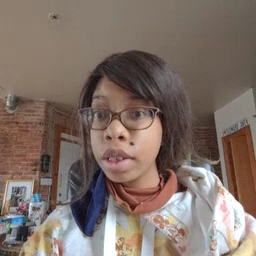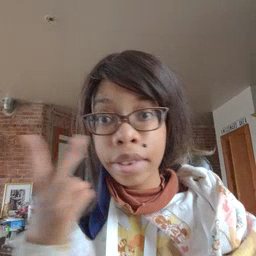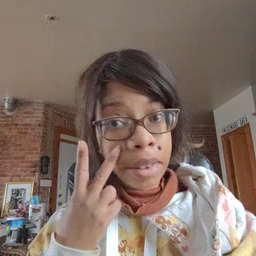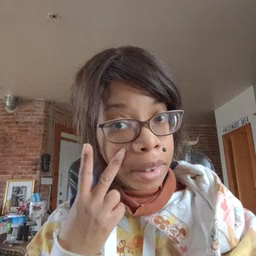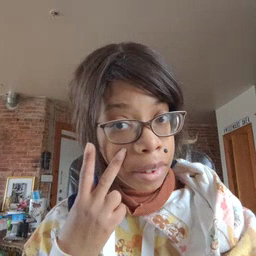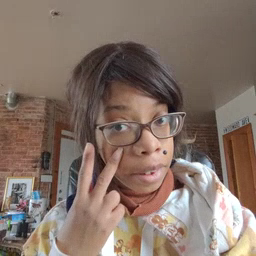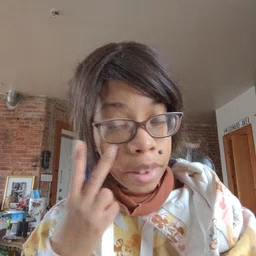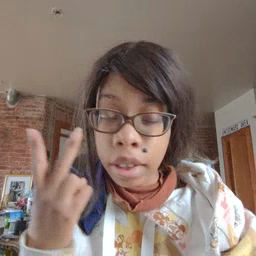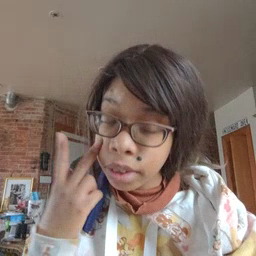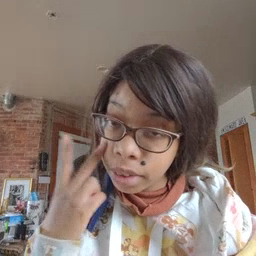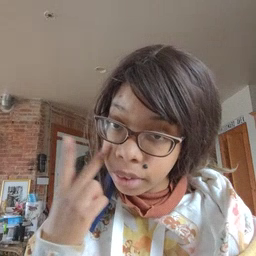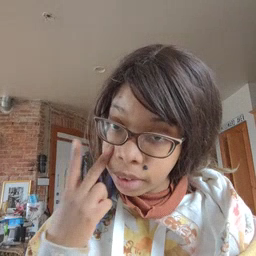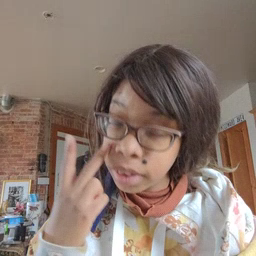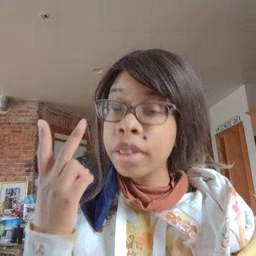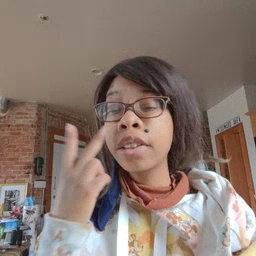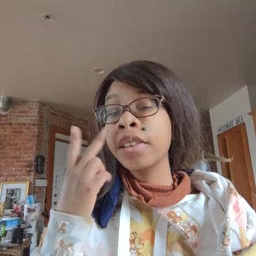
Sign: see